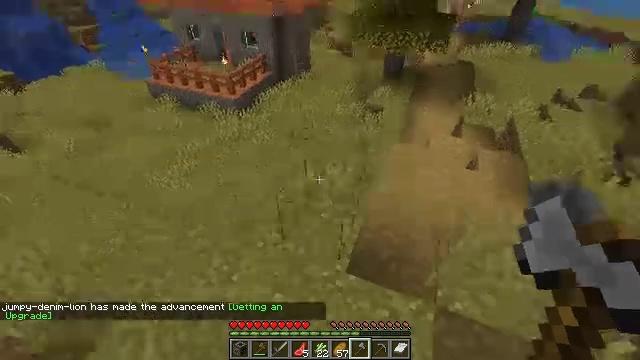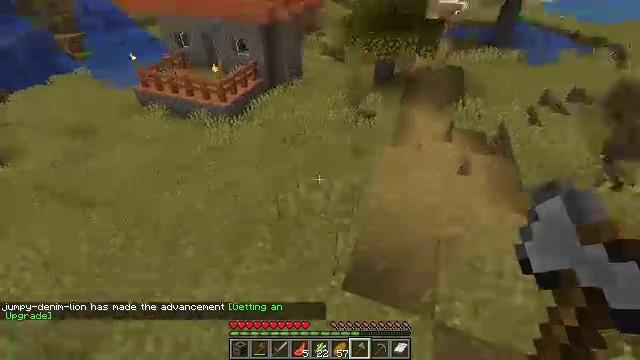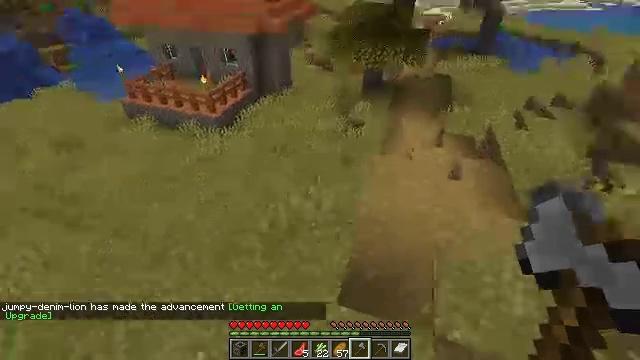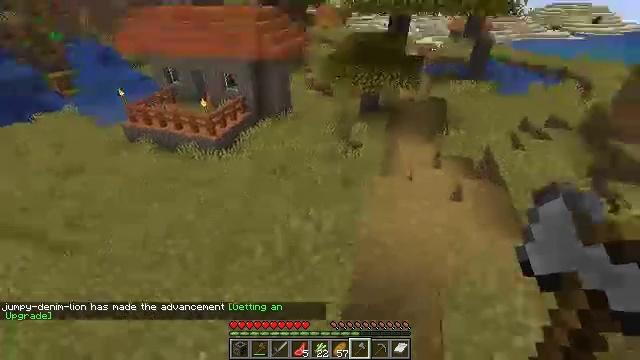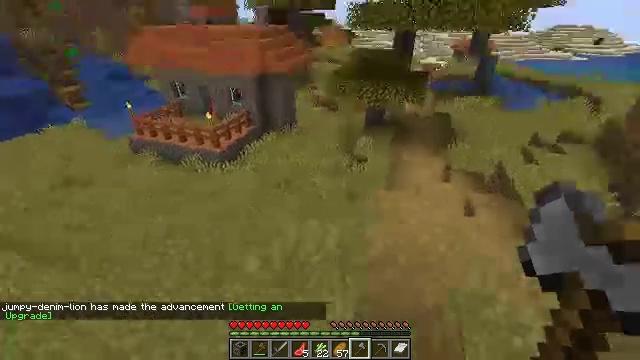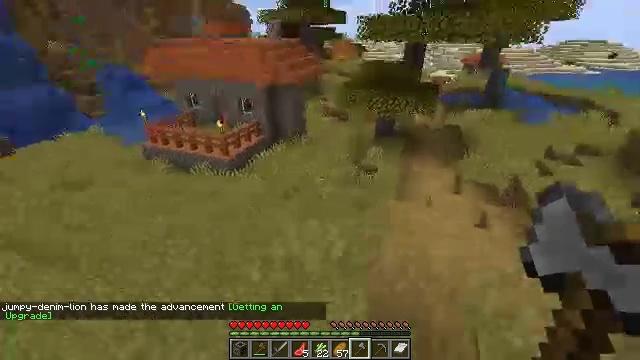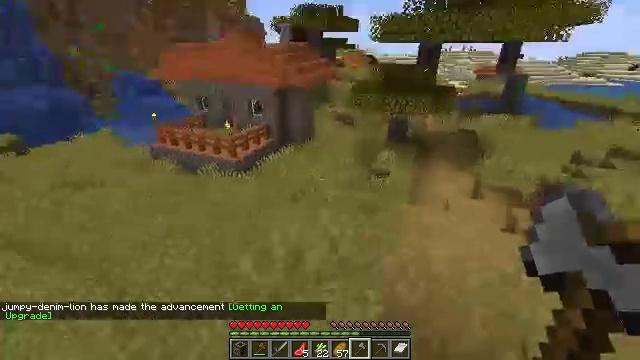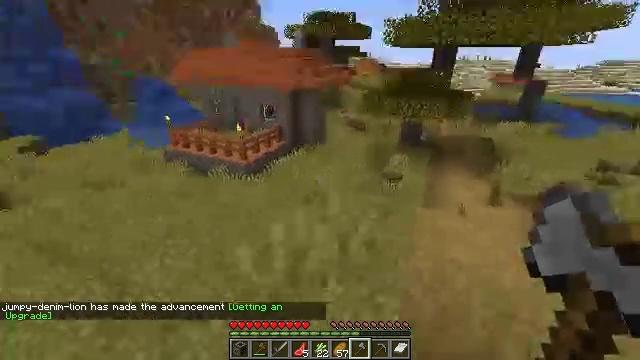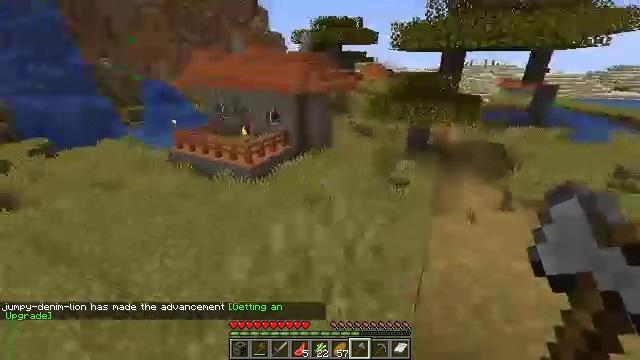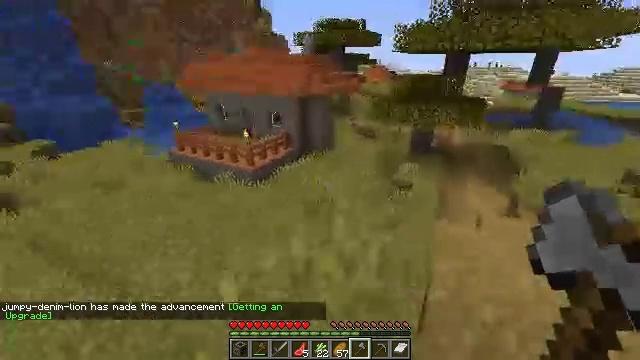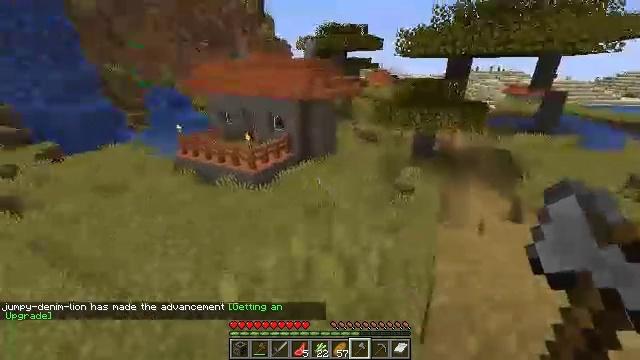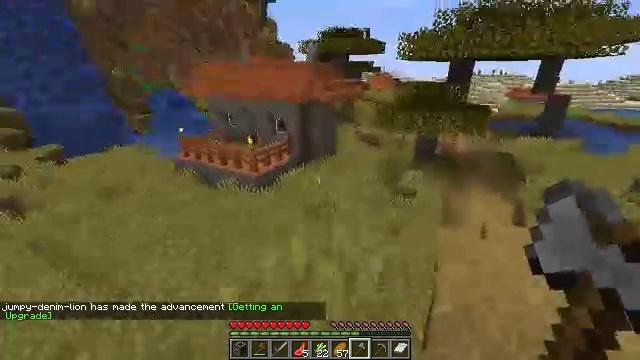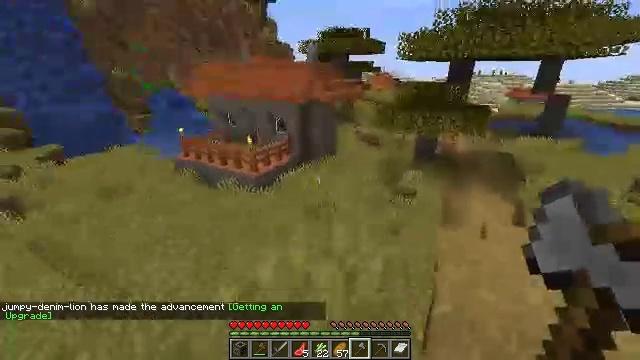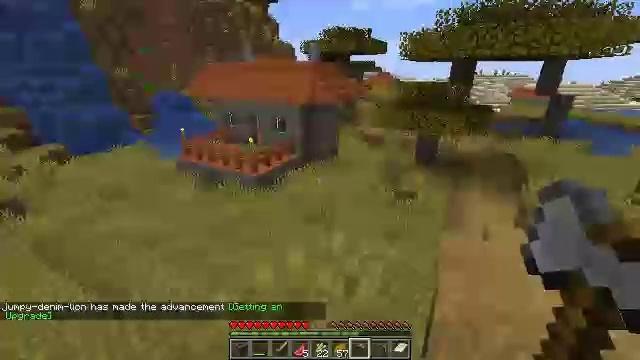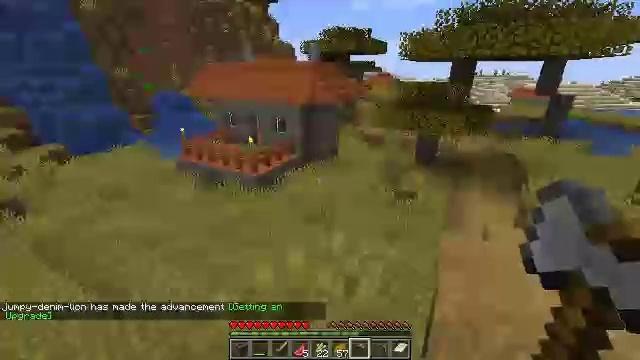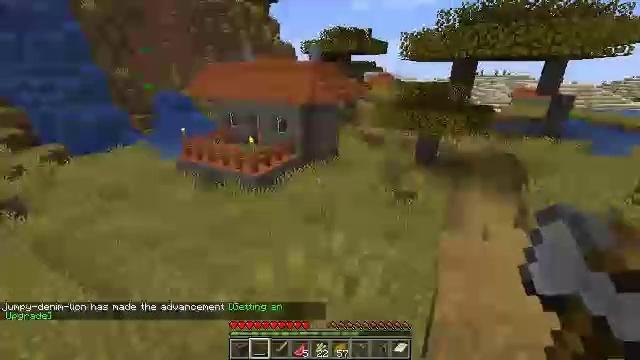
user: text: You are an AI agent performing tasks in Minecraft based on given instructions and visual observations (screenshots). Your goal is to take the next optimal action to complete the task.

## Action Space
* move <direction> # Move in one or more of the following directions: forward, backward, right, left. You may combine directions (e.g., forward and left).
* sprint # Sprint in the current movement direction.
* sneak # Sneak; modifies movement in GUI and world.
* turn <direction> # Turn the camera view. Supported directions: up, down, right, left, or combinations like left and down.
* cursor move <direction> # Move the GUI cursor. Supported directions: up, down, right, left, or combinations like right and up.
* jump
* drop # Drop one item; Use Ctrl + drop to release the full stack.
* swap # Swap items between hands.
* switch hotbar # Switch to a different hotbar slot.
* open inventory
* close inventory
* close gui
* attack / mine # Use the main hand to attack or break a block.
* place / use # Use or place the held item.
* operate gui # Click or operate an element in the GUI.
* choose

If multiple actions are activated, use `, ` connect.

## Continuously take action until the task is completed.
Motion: motion action
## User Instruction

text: Remove a wooden axe from the inventory.
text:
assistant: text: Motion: move forward, turn right
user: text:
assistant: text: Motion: move forward, turn right and up
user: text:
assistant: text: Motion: move forward, turn up
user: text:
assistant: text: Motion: move forward, turn left and up
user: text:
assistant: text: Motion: move forward, turn left and up
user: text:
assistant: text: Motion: move forward, turn left and up
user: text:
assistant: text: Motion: turn left and up
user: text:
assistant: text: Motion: turn left and up
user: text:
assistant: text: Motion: no_op
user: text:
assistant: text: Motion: no_op
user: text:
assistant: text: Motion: no_op
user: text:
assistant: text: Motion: no_op
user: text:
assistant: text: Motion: no_op
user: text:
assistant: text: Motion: no_op
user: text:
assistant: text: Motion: switch to hotbar 2
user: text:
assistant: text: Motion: switch to hotbar 2
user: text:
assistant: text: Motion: turn up, switch to hotbar 2
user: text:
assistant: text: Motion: turn up
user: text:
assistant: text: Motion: turn up
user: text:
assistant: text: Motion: no_op
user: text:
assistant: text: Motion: no_op
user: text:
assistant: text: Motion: no_op
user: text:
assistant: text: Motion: no_op
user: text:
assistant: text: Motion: no_op
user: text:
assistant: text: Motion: no_op
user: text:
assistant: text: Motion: no_op
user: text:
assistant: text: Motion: no_op
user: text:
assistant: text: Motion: no_op
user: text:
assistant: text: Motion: move forward
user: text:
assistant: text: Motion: move forward, turn left